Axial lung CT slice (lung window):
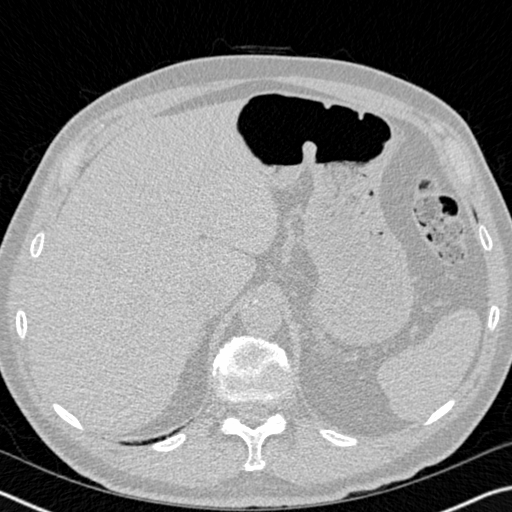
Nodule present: no